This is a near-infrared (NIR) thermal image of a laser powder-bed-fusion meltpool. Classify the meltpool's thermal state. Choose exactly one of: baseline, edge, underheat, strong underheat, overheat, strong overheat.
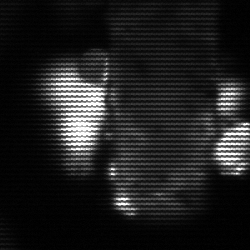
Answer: strong underheat